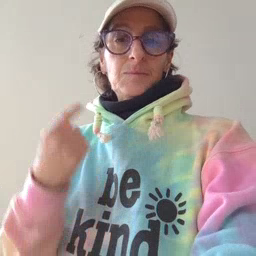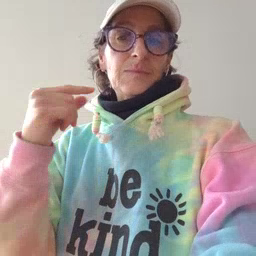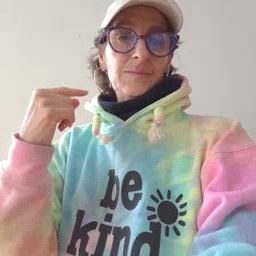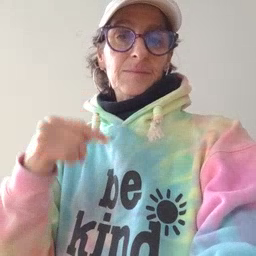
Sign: green